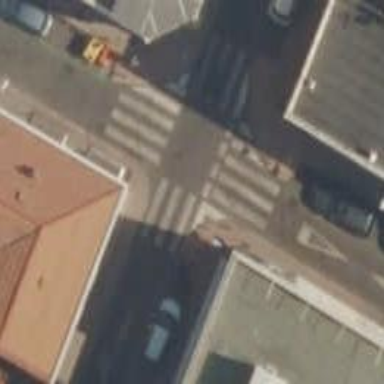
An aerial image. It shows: Uncontrolled zebra crossing on the road.